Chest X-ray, PA view. Patient: 70 years old, sex F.
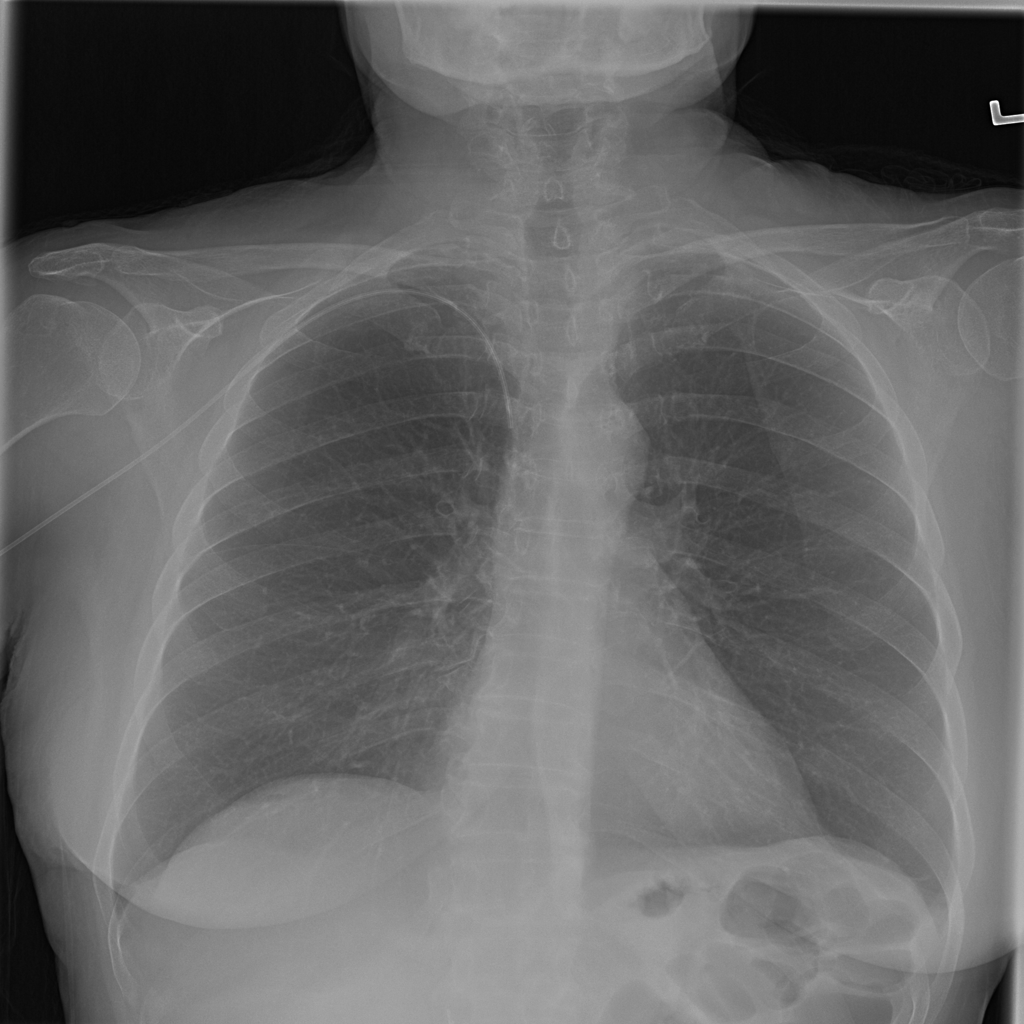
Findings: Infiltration